Interaction volume radius: 5 \u00c5
Interaction volume height: 40 \u00c5
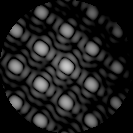
Disorder parameter: 0.03225